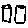
Label: square